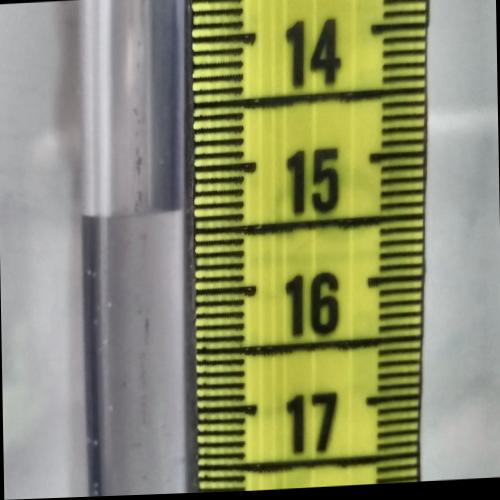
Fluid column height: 15.3 cm